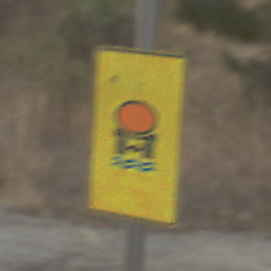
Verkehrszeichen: FahrzeugeMitWassergefaehrdenderLadungOhnePfeilsymbol
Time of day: SunriseSunset
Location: Outdoor (RoadRail)
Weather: PartlyCloudy
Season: NotSpecified
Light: Natural